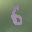
Label: 6